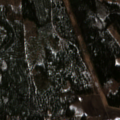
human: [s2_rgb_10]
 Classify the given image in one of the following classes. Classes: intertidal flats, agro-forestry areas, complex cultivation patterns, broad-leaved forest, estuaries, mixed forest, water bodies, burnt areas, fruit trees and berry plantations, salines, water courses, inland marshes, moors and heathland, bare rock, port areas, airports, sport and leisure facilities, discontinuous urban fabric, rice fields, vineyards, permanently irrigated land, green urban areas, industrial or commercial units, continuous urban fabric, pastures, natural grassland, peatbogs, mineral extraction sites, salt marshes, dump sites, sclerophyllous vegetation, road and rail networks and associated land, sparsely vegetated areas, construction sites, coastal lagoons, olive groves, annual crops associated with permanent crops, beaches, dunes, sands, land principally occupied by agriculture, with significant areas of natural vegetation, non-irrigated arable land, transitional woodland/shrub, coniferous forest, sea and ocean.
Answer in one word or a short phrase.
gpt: discontinuous urban fabric, land principally occupied by agriculture, with significant areas of natural vegetation, coniferous forest, mixed forest, transitional woodland/shrub